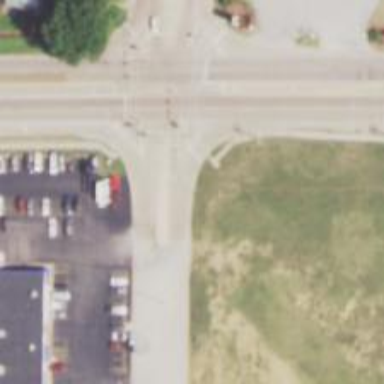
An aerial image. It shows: Footway with asphalt surface and marked with lines at the crossing.